Brain MRI, t2w sequence, axial 2D slice.
Patient: age 32, sex F, weight 95 kg, height 1.95 m
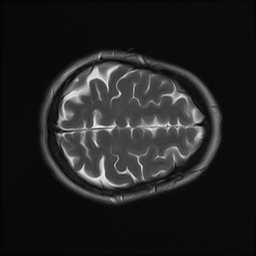